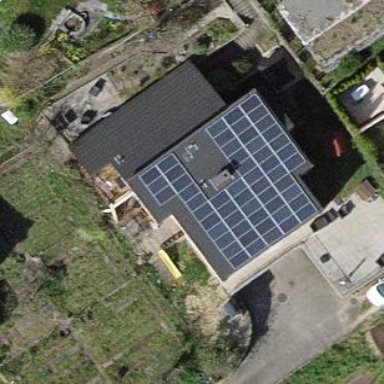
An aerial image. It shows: Solar power generator using photovoltaic panels.